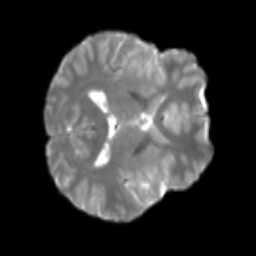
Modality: T2w
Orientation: axial
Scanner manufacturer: siemens
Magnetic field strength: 3 T
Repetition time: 4 s
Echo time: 0.0594 s